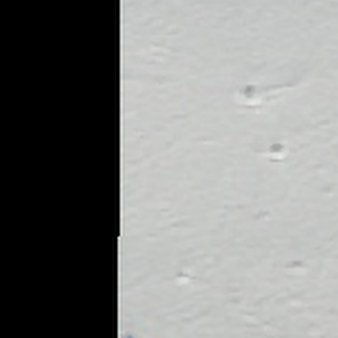
Label: other